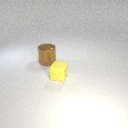
small yellow rubber cube in front of large brown metal cylinder